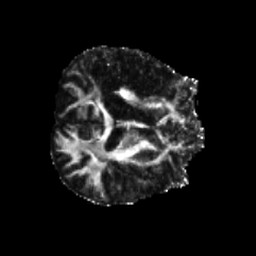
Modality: FA
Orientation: axial
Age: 54
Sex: male
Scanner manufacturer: siemens
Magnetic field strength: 3 T
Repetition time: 5.25 s
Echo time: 0.08 s